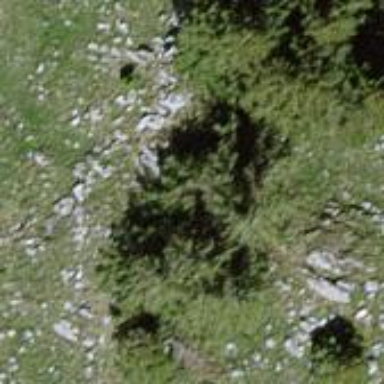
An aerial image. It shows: Forest with evergreen needle-leaved trees.